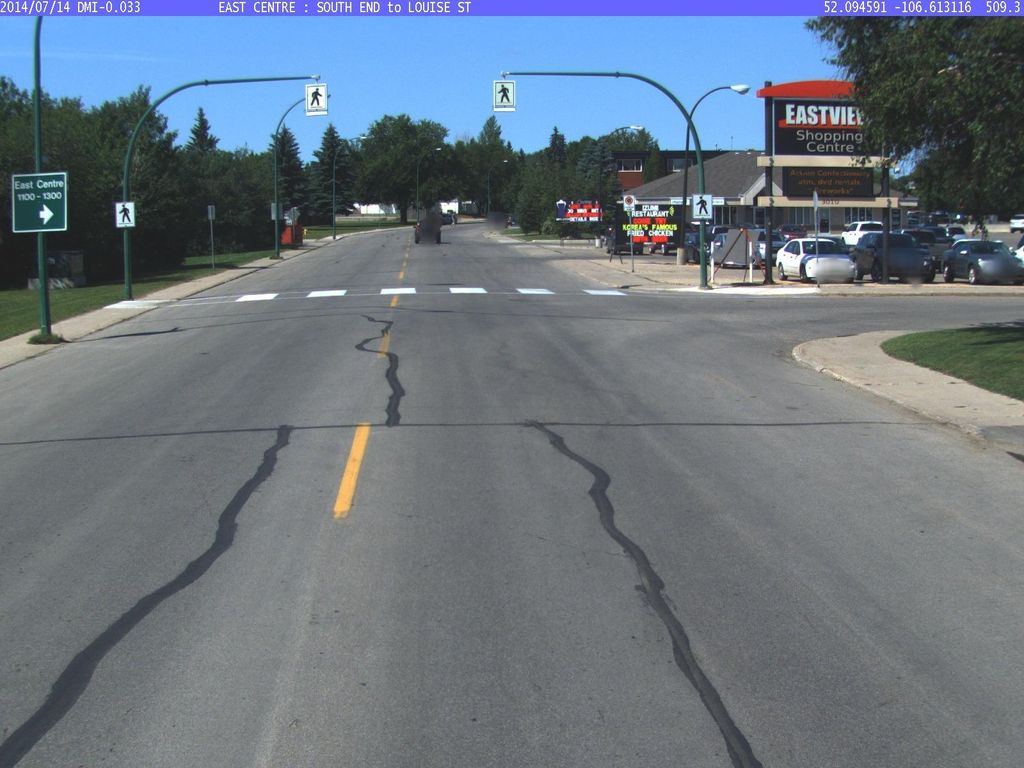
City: saskatoon